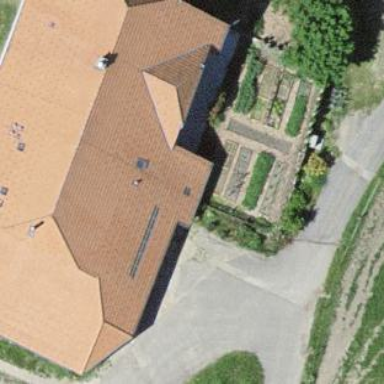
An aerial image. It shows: Farm building.